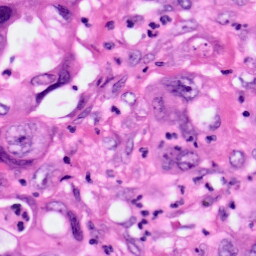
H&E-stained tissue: Pancreatic